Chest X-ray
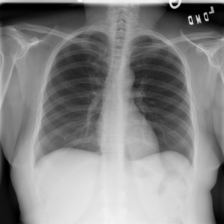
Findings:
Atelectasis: negative
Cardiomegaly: negative
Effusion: negative
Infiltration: negative
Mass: negative
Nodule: negative
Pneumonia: negative
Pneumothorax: negative
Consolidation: negative
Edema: negative
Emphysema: negative
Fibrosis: negative
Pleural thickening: negative
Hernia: negative